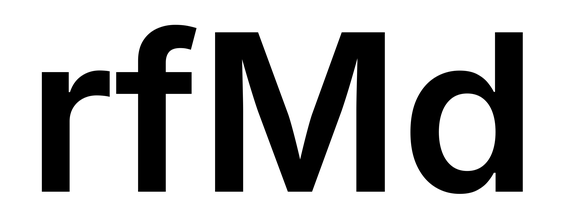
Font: Inter_SemiBold